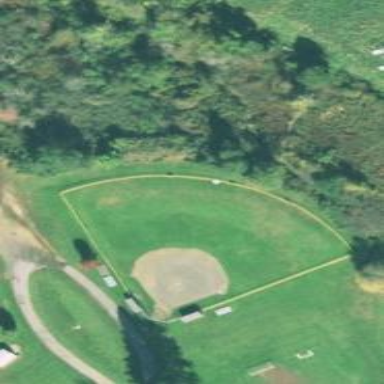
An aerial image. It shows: Baseball pitch for leisure and sports activities.